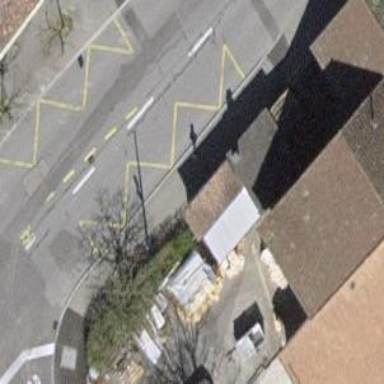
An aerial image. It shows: Bus stop along the road.